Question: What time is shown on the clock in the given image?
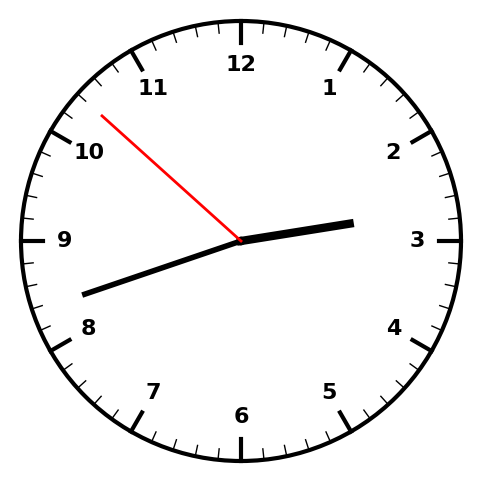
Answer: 02:41:52